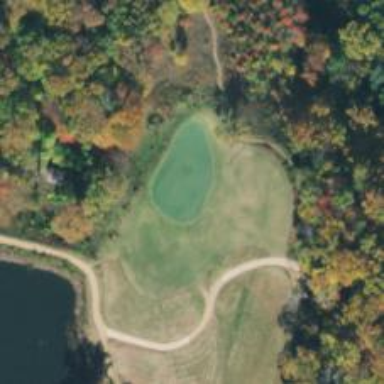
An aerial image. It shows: Golf hole.